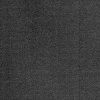
Atmospheric dust classification: dusty